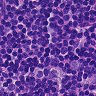
Metastatic tissue present: no